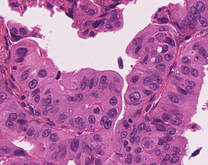
Tumor epithelial tissue: yes
Tumor-associated stroma tissue: no
Normal tissue: no